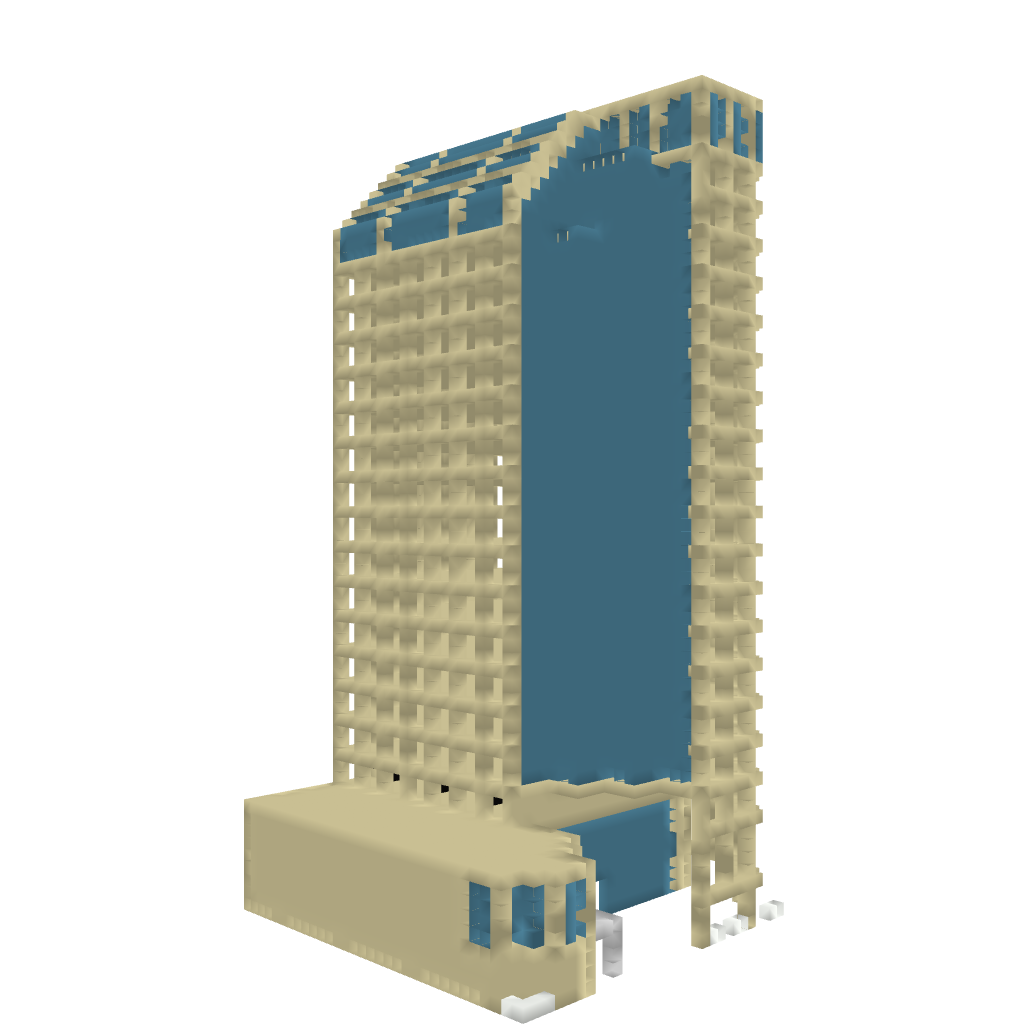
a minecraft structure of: Office Building